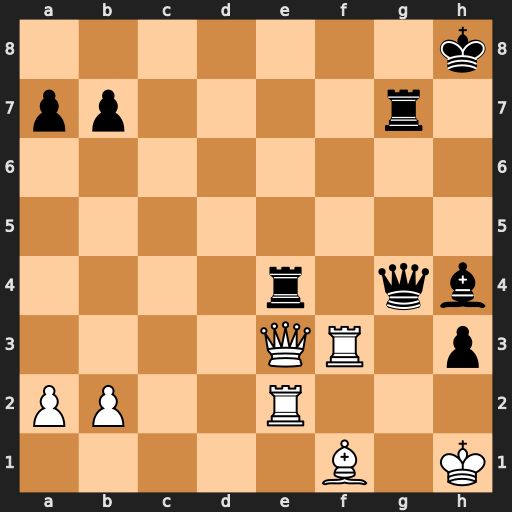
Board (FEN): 7k/pp4r1/8/8/4r1qb/4QR1p/PP2R3/5B1K
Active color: w
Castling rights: -
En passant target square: -
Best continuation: Rf8+ Kh7 Qxe4+ Qxe4+ Rxe4